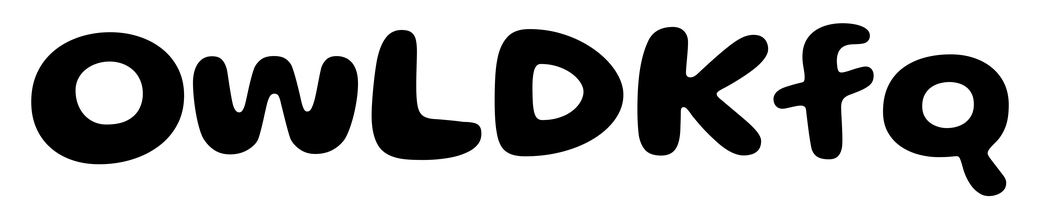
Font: Gluten_SemiBold